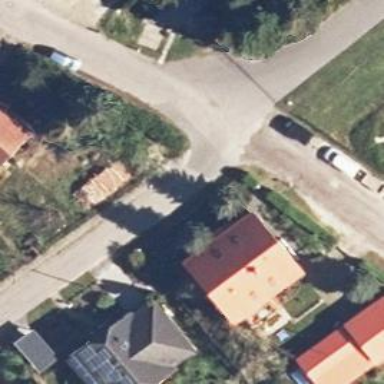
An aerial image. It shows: Residential road with gravel surface.